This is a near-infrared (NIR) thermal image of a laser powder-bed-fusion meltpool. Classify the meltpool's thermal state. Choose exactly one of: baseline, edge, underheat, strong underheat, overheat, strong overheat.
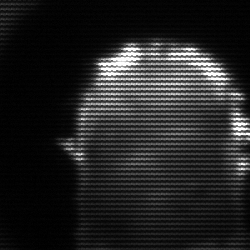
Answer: baseline